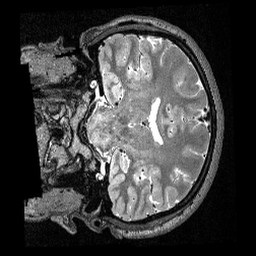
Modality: T2w
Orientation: coronal
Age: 26
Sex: male
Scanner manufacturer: siemens
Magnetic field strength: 3 T
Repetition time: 3.2 s
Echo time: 0.479 s